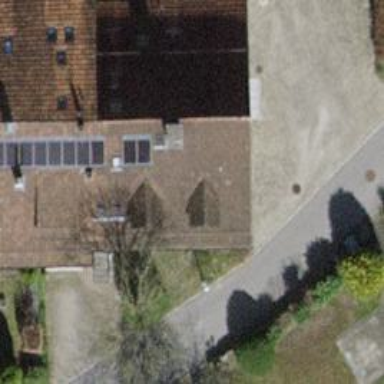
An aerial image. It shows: Building with tile roof.